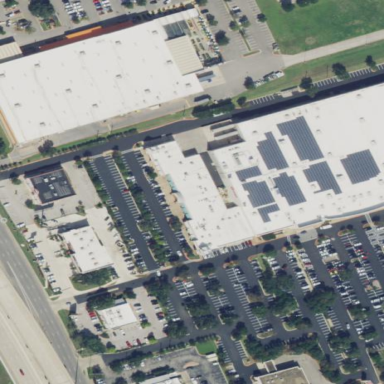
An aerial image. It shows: Retail building.